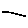
Label: line